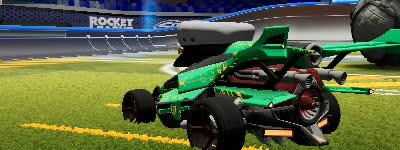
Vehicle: aftershock